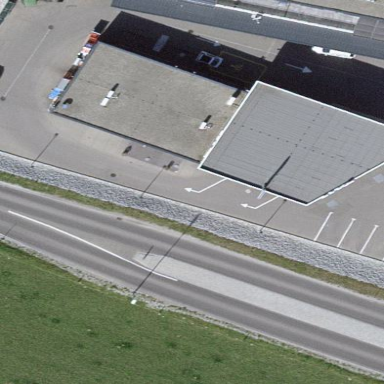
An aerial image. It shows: Fuel station with roof.